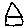
Label: house